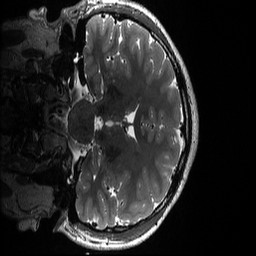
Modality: T2w
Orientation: coronal
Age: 23
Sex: male